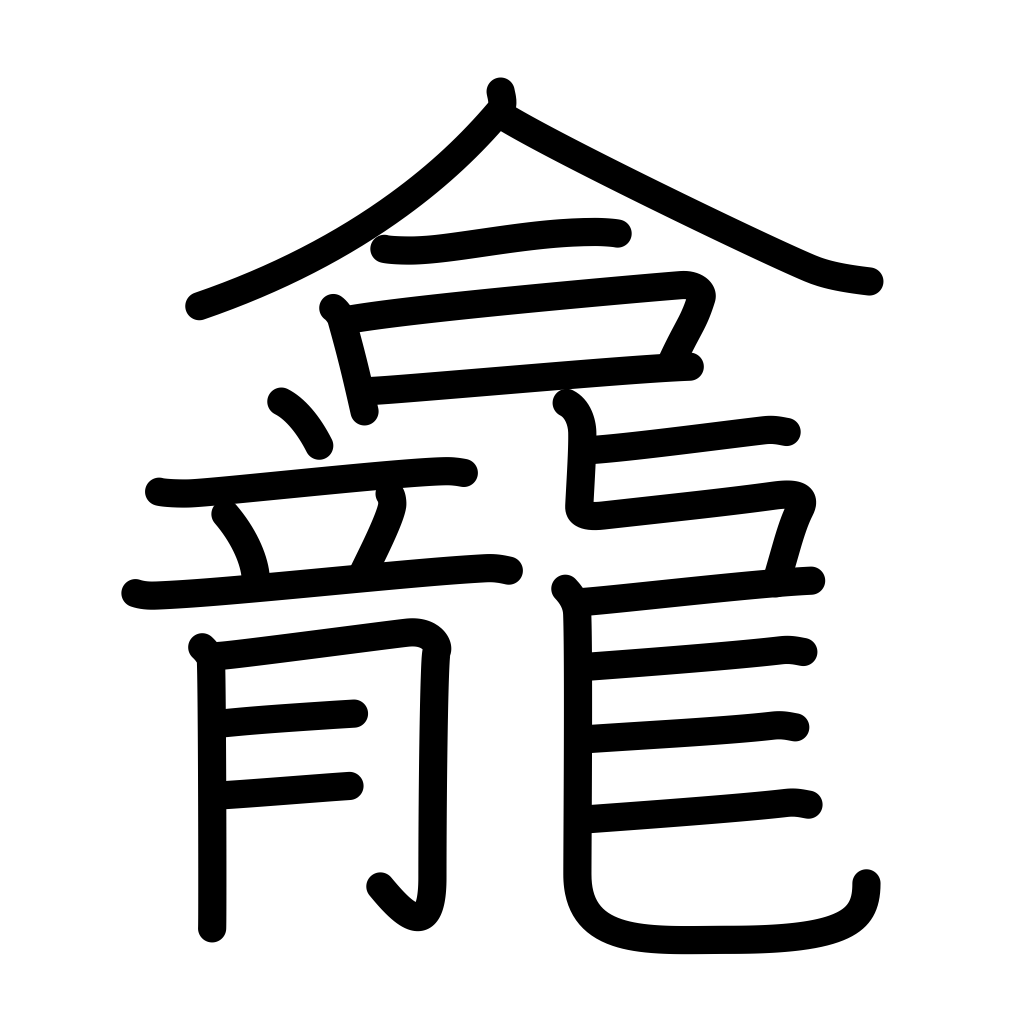
Meaning: alcove for an image